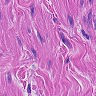
Metastatic tissue present: no